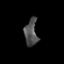
Tissue: prostate
Cell type: T cells
Senescence score: 0.3127
Nuclear area (px): 340
Mean DAPI intensity: 79.368